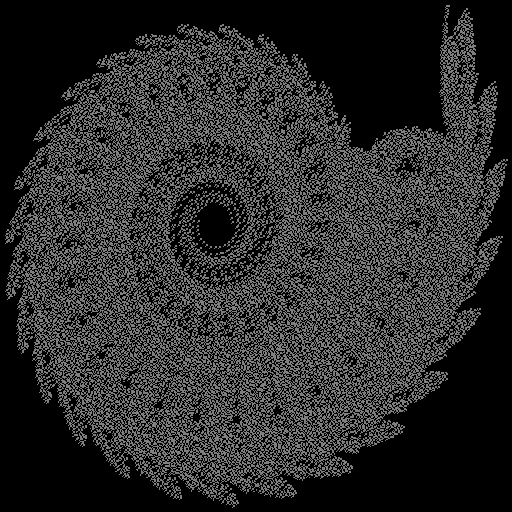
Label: ammonite